Question: I know that there are already posts about this error around stack overflow, but from what I have found here on SO and on Google don't line up with my problem.
I am trying to run my application, but whenever a native function is called my program crashes, and I get the following 'LogCat'...
'''
08-01 09:15:57.448: E/AndroidRuntime(16966): FATAL EXCEPTION: main
08-01 09:15:57.448: E/AndroidRuntime(16966): java.lang.ExceptionInInitializerError
08-01 09:15:57.448: E/AndroidRuntime(16966): at my.eti.commander.MainMenu.initMain(MainMenu.java:241)
08-01 09:15:57.448: E/AndroidRuntime(16966): at my.eti.commander.MainMenu.onCreate(MainMenu.java:81)
08-01 09:15:57.448: E/AndroidRuntime(16966): at android.app.Instrumentation.callActivityOnCreate(Instrumentation.java:1047)
08-01 09:15:57.448: E/AndroidRuntime(16966): at android.app.ActivityThread.performLaunchActivity(ActivityThread.java:1611)
08-01 09:15:57.448: E/AndroidRuntime(16966): at android.app.ActivityThread.handleLaunchActivity(ActivityThread.java:1663)
08-01 09:15:57.448: E/AndroidRuntime(16966): at android.app.ActivityThread.access$1500(ActivityThread.java:117)
08-01 09:15:57.448: E/AndroidRuntime(16966): at android.app.ActivityThread$H.handleMessage(ActivityThread.java:931)
08-01 09:15:57.448: E/AndroidRuntime(16966): at android.os.Handler.dispatchMessage(Handler.java:99)
08-01 09:15:57.448: E/AndroidRuntime(16966): at android.os.Looper.loop(Looper.java:130)
08-01 09:15:57.448: E/AndroidRuntime(16966): at android.app.ActivityThread.main(ActivityThread.java:3683)
08-01 09:15:57.448: E/AndroidRuntime(16966): at java.lang.reflect.Method.invokeNative(Native Method)
08-01 09:15:57.448: E/AndroidRuntime(16966): at java.lang.reflect.Method.invoke(Method.java:507)
08-01 09:15:57.448: E/AndroidRuntime(16966): at com.android.internal.os.ZygoteInit$MethodAndArgsCaller.run(ZygoteInit.java:839)
08-01 09:15:57.448: E/AndroidRuntime(16966): at com.android.internal.os.ZygoteInit.main(ZygoteInit.java:597)
08-01 09:15:57.448: E/AndroidRuntime(16966): at dalvik.system.NativeStart.main(Native Method)
08-01 09:15:57.448: E/AndroidRuntime(16966): Caused by: java.lang.UnsatisfiedLinkError: Couldn't load RelayAPI: findLibrary returned null
08-01 09:15:57.448: E/AndroidRuntime(16966): at java.lang.Runtime.loadLibrary(Runtime.java:429)
08-01 09:15:57.448: E/AndroidRuntime(16966): at java.lang.System.loadLibrary(System.java:554)
08-01 09:15:57.448: E/AndroidRuntime(16966): at my.eti.commander.RelayAPIModel$NativeCalls.<clinit>(RelayAPIModel.java:432)
08-01 09:15:57.448: E/AndroidRuntime(16966): ... 15 more
'''
Here is my 'Android.mk' file:
'''
LOCAL_PATH := $(call my-dir)
include $(CLEAR_VARS)
EXTRA_CFLAGS := -DANDROID
LOCAL_MODULE := RelayAPI
LOCAL_SRC_FILES := RelayAPI.c
include $(BUILD_EXECUTABLE)
'''
Here is a picture of my jni folder...Only RelayAPI will be used, stringstuff is an extra file that isn't used.

I store all of my native functions in a separate class so that they can be called statically. This isn't the problem though, because I've been moving them around quite a bit but I just decided this would be the best way for me to get it done.
'''
public static class NativeCalls {
static {
System.loadLibrary( "RelayAPI");
}
public native static byte InitRelayJava();
public native static void FreeRelayJava();
}
'''
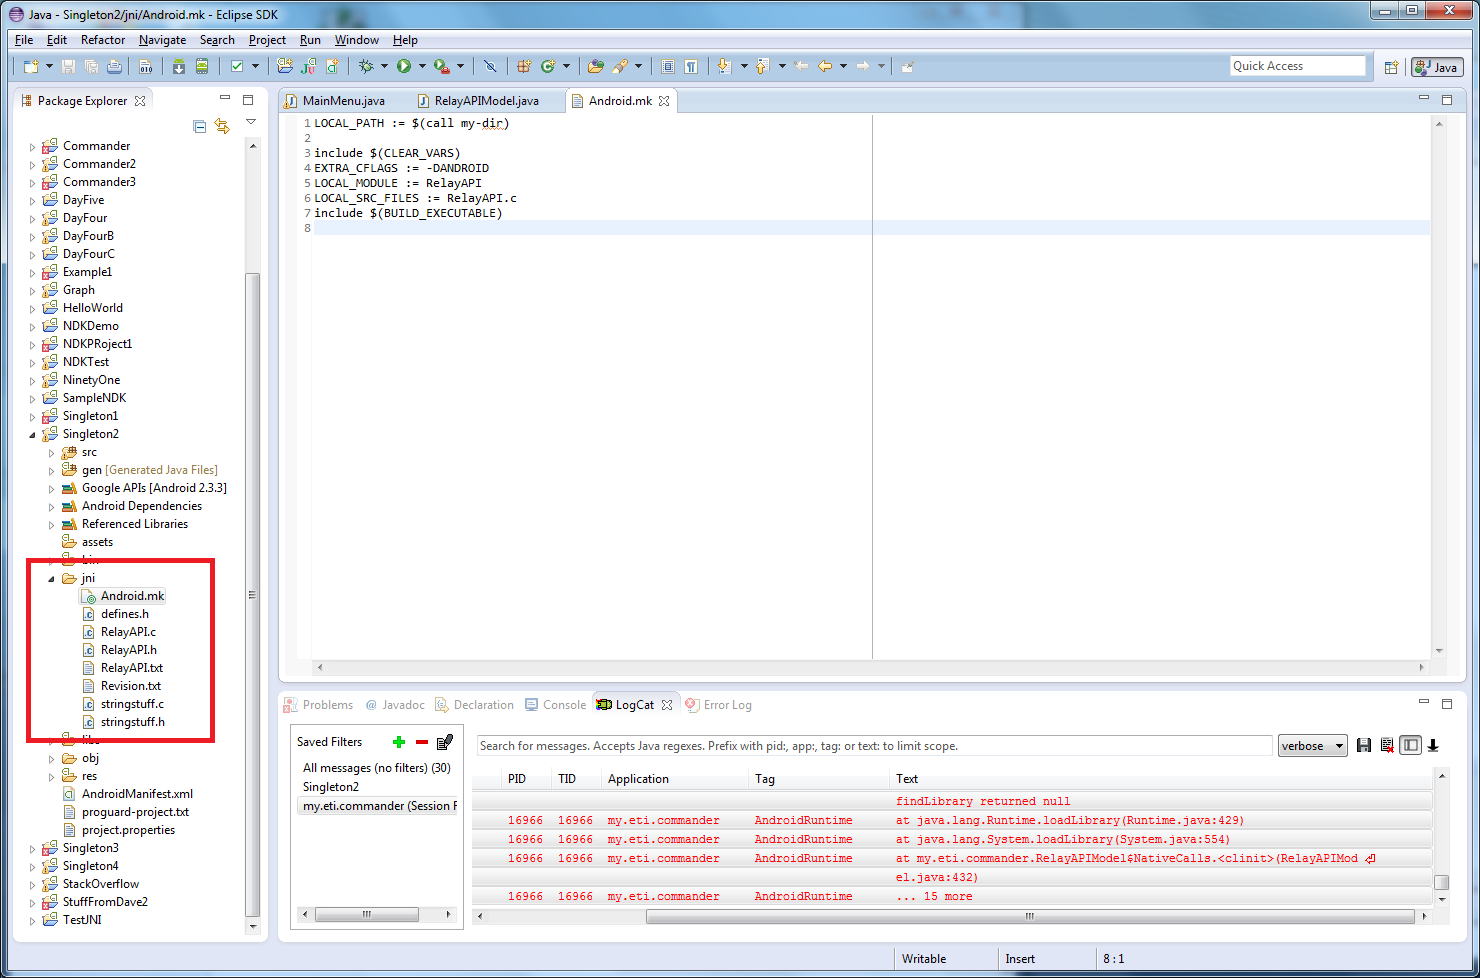
Answer: Well, I've gotten passed the error. I had asked a different question last month, and while trying to solve that, this error went away. It had to do with setting my 'environment PATH variable' to the NDK folder location. <URL>